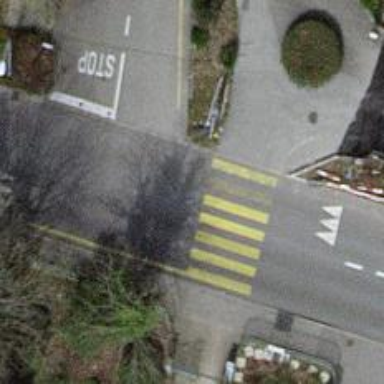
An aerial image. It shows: Crossing with marked and uncontrolled traffic calming table.